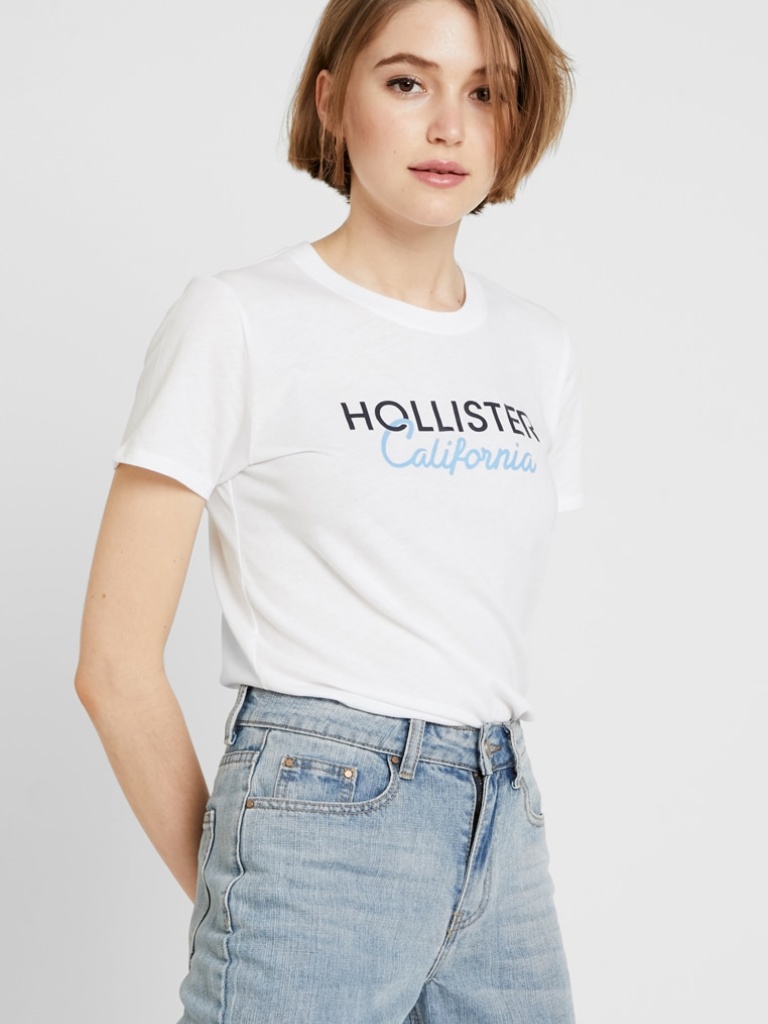
cotton tight short sleeve hip length French Tucked crew t-shirt